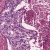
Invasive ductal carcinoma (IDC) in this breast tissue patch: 0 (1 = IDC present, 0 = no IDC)